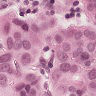
Metastatic tissue present: yes